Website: walmart
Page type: payment
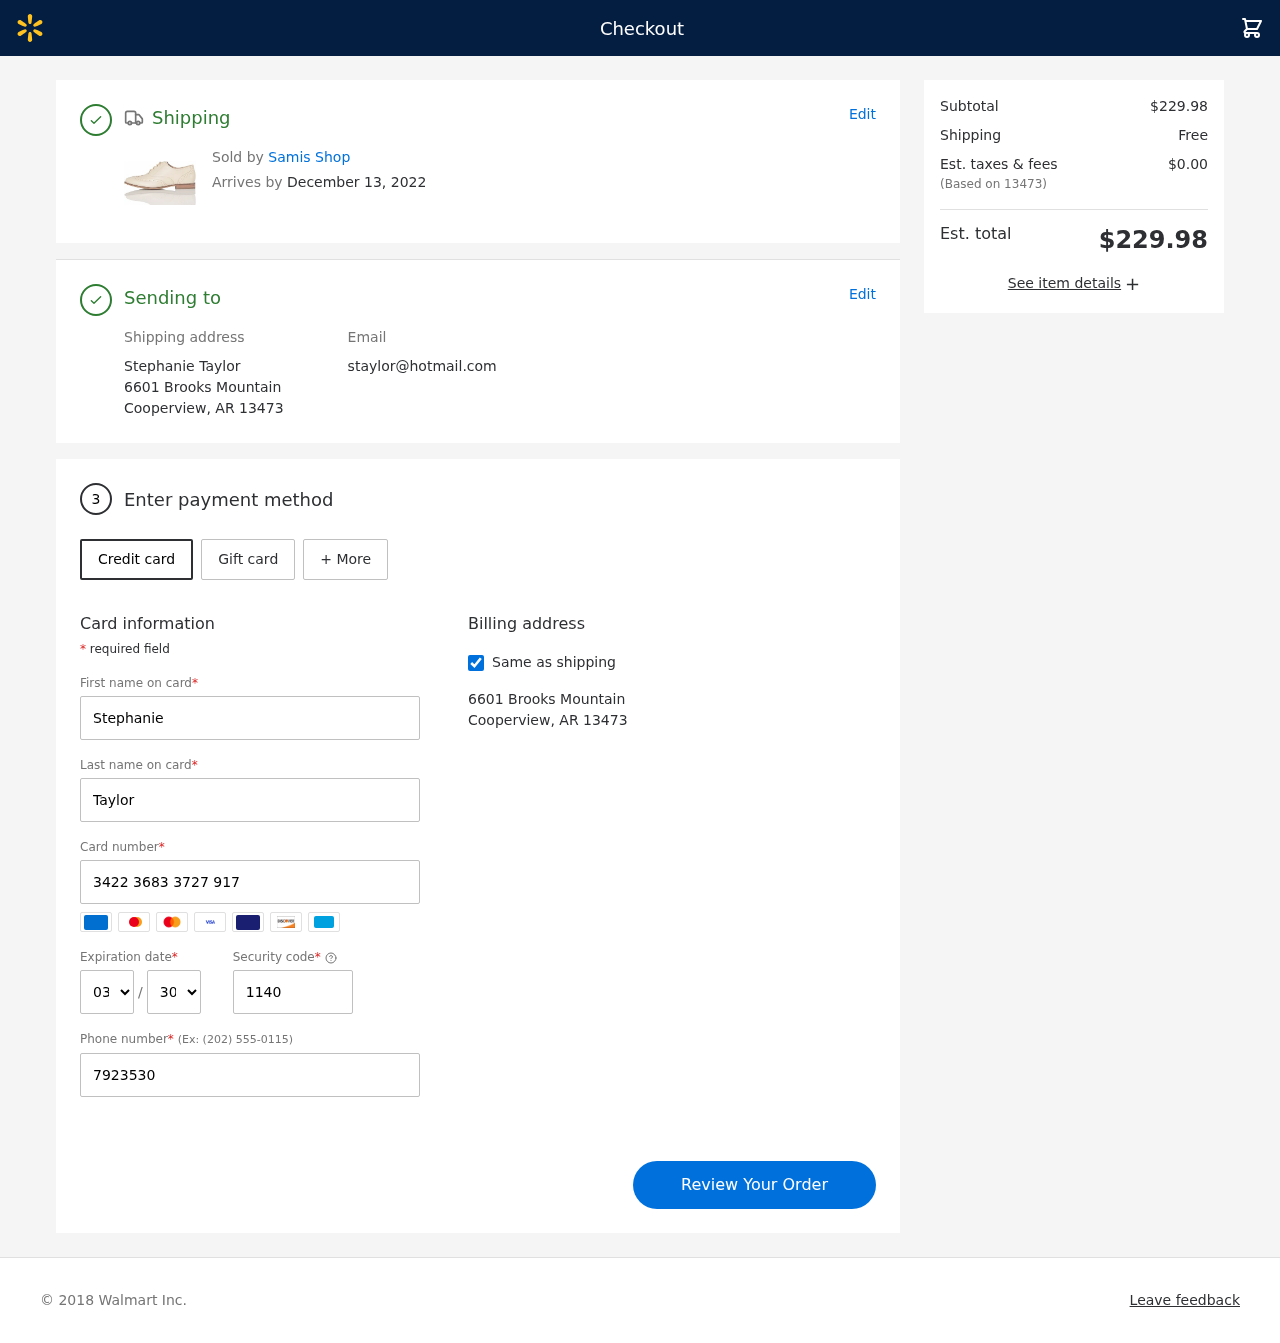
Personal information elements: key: PII_CARD_CVV
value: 1140
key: PII_CARD_EXPIRY_MONTH
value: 03
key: PII_CARD_EXPIRY_YEAR
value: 30
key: PII_CARD_NUMBER
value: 3422 3683 3727 917
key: PII_CITY_STATE_ZIP
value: Cooperview, AR 13473
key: PII_EMAIL
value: staylor@hotmail.com
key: PII_FIRSTNAME
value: Stephanie
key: PII_FULLNAME
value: Stephanie Taylor
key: PII_LASTNAME
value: Taylor
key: PII_PHONE
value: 7923530245
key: PII_POSTCODE
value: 13473
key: PII_STREET
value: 6601 Brooks Mountain
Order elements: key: ORDER_DELIVERY_DATE
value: December 13, 2022
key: ORDER_SUBTOTAL
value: $229.98
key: ORDER_SHIPPING_COST
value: Free
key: ORDER_TAX
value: $0.00
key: ORDER_TOTAL
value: $229.98